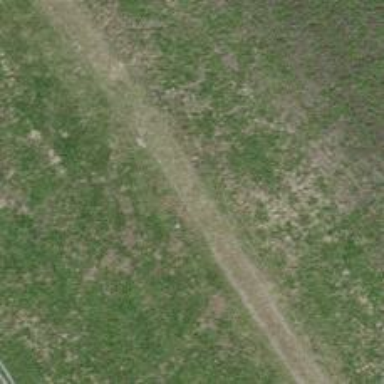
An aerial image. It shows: Grassy track with grade 5 track type.